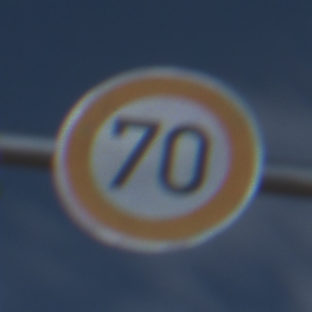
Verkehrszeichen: Geschwindigkeit70
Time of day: Night
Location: Outdoor (Nature)
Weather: PartlyCloudy
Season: NotSpecified
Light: Natural